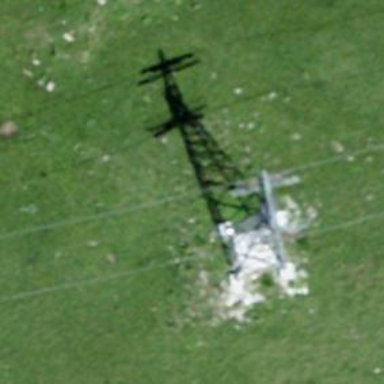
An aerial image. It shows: Pylon for aerialway.